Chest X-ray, PA view. Patient: 70 years old, sex M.
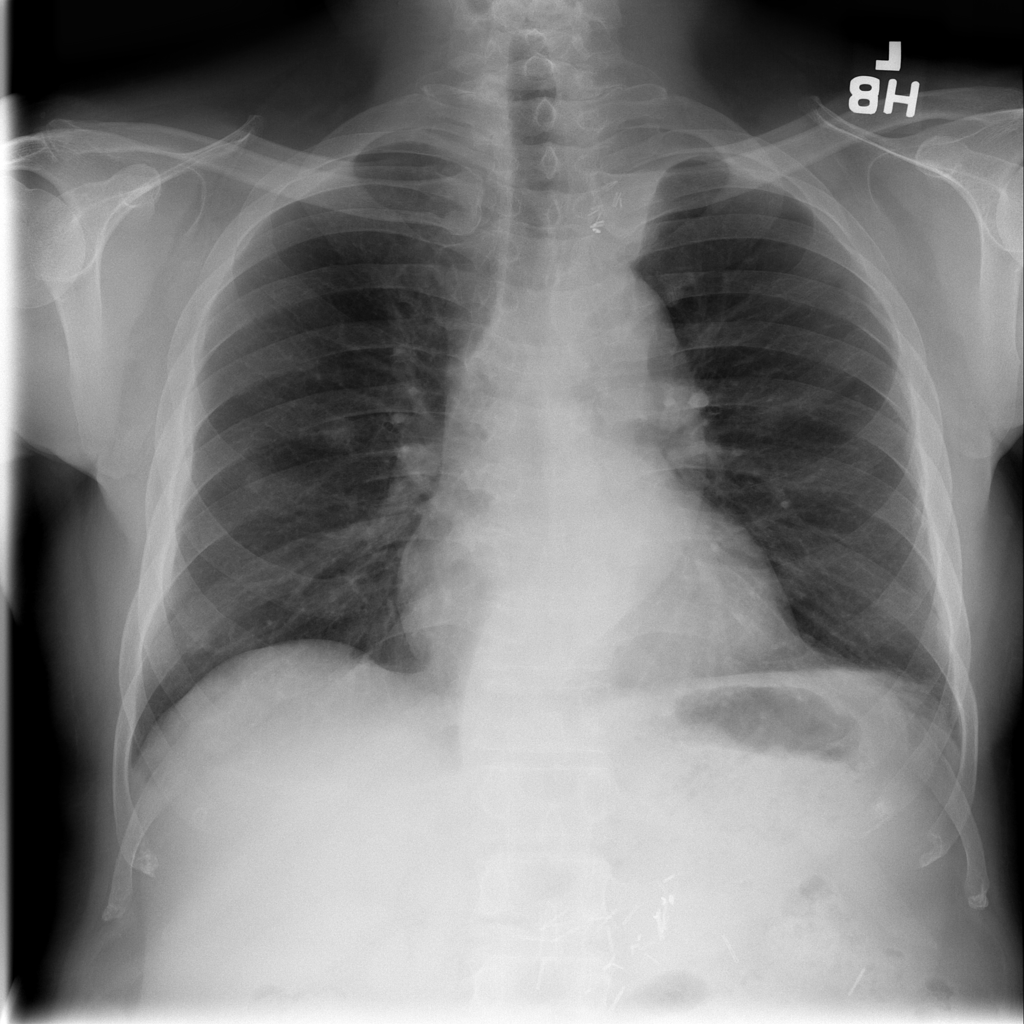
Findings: Atelectasis, Pneumonia